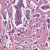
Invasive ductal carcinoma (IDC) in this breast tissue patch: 1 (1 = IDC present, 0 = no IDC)